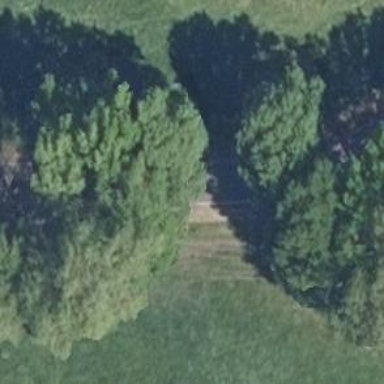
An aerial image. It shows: Row of broadleaved trees.